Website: home-depot
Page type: payment
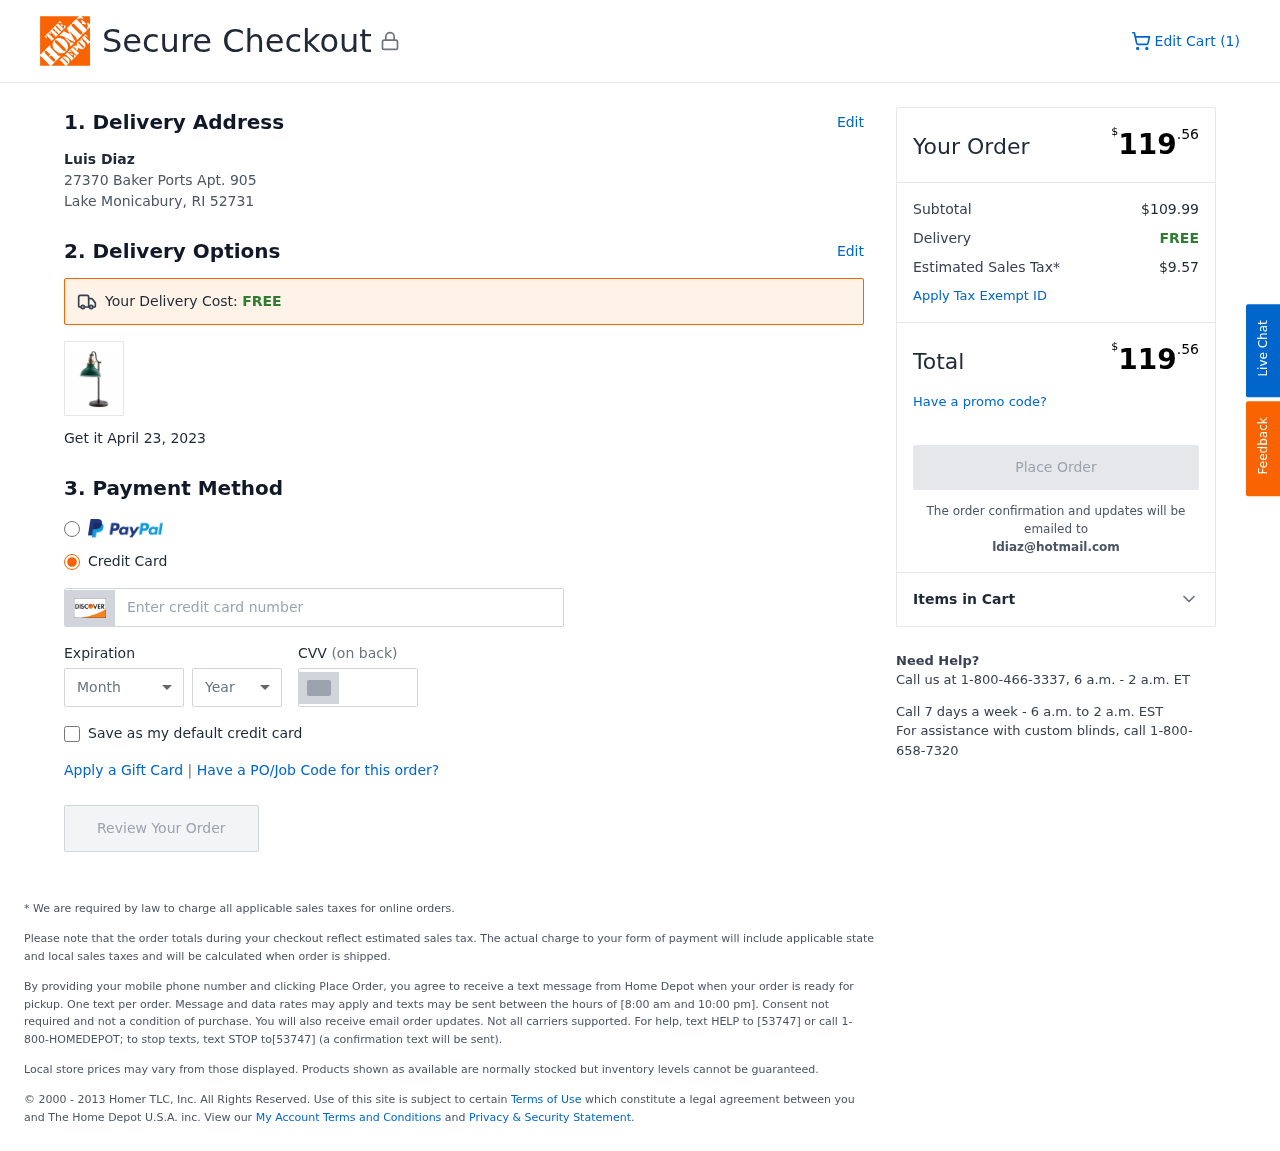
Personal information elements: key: PII_CARD_CVV
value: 865
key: PII_CARD_EXPIRY_MONTH
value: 04
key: PII_CARD_EXPIRY_YEAR
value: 29
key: PII_CARD_NUMBER
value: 6592 5163 8252 7907
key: PII_CITY_STATE_ZIP
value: Lake Monicabury, RI 52731
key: PII_EMAIL
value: ldiaz@hotmail.com
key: PII_FULLNAME
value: Luis Diaz
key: PII_STREET
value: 27370 Baker Ports Apt. 905
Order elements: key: ORDER_NUM_ITEMS
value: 1
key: ORDER_DELIVERY_DATE
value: April 23, 2023
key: ORDER_TOTAL
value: $119.56
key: ORDER_SUBTOTAL
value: $109.99
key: ORDER_SHIPPING_COST
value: FREE
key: ORDER_TAX
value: $9.57